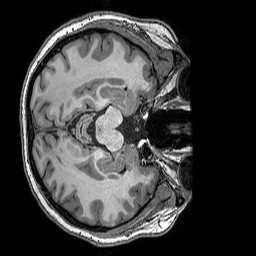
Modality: T1w
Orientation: axial
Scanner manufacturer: siemens
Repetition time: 2.5 s
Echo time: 0.00341 s